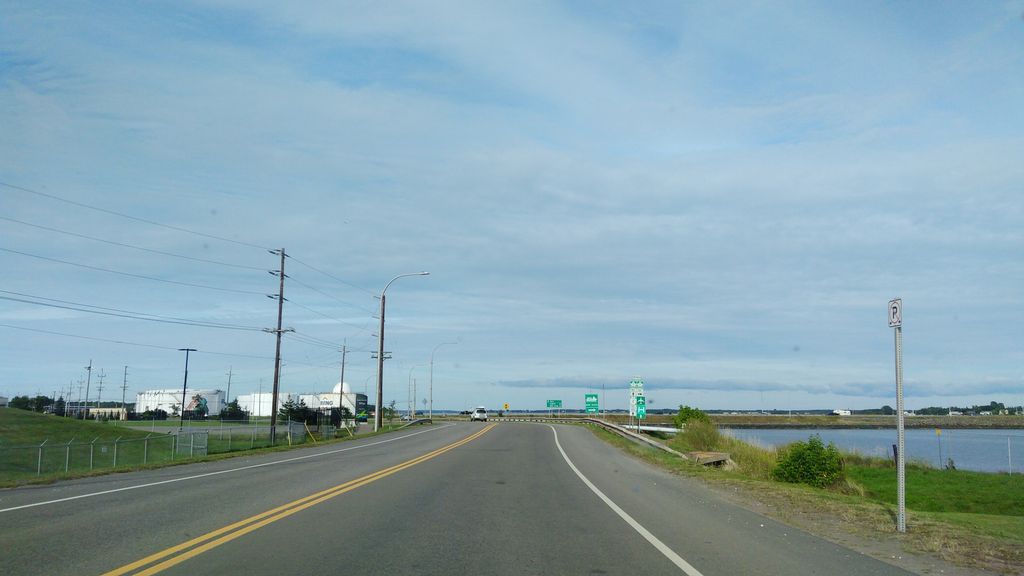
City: charlottetown